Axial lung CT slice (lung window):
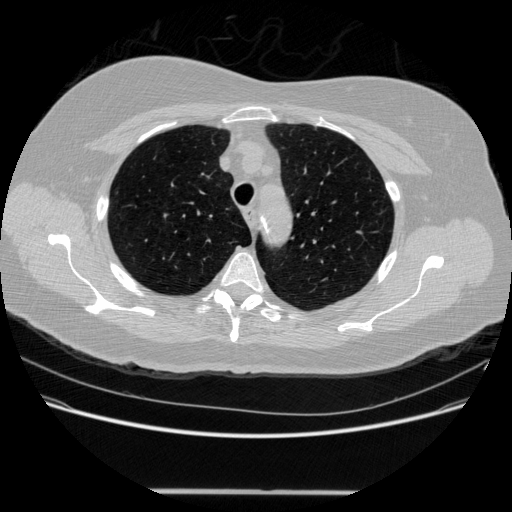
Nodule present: no